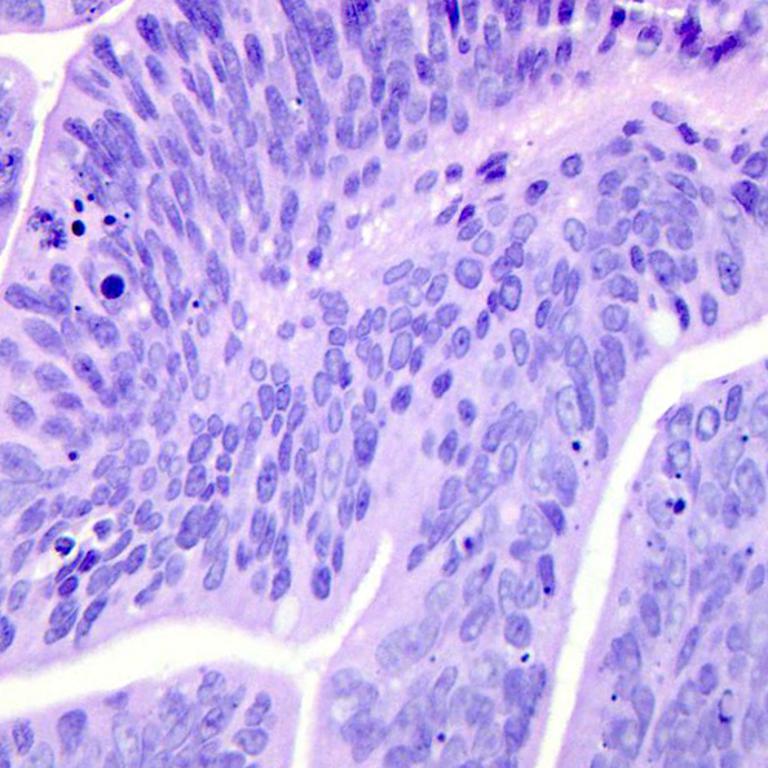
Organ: colon
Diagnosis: adenocarcinomas